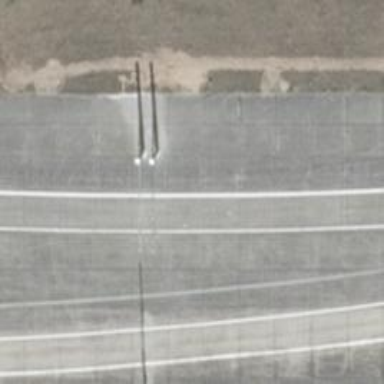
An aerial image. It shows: Concrete raceway with electrified contact lines.